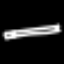
Label: pencil